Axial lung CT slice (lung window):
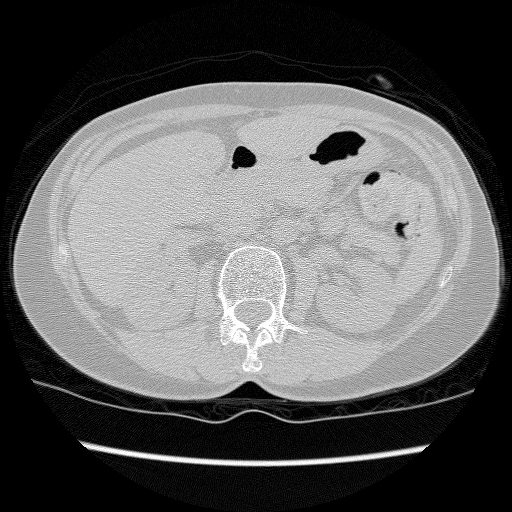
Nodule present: no